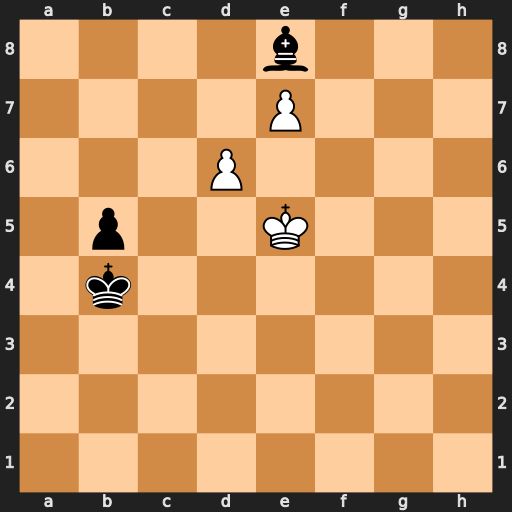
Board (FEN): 4b3/4P3/3P4/1p2K3/1k6/8/8/8
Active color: w
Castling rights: -
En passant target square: -
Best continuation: Ke6 Ka3 d7 Bxd7+ Kxd7